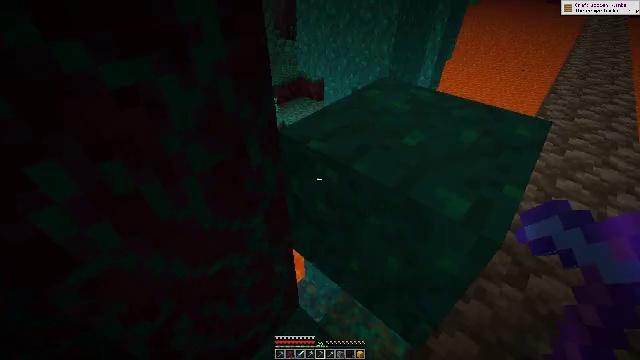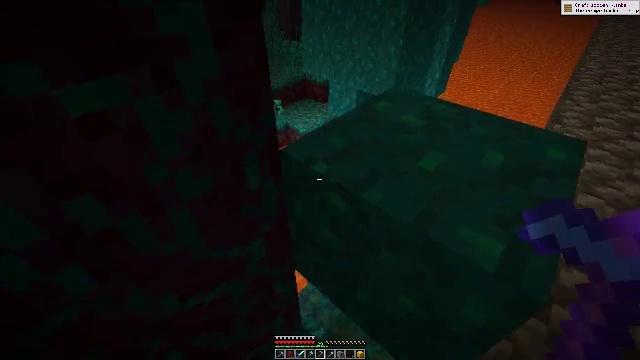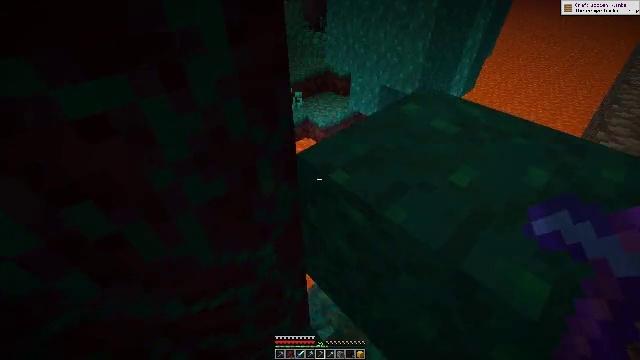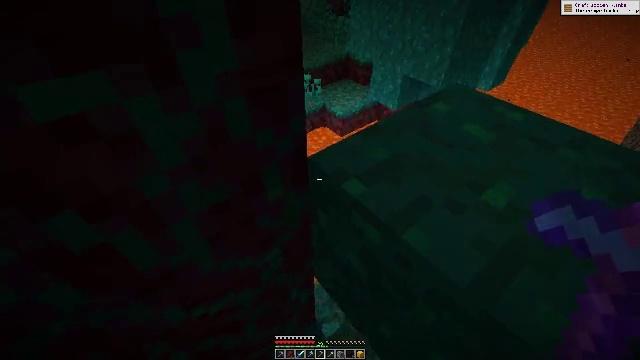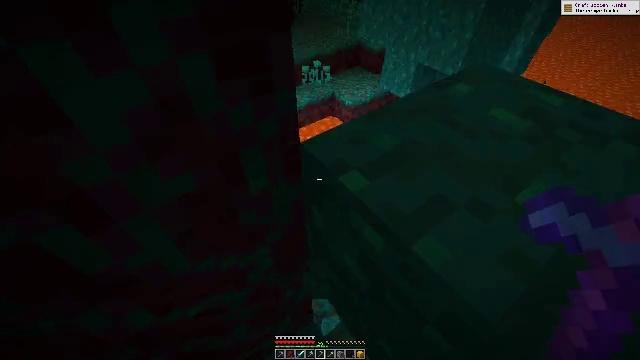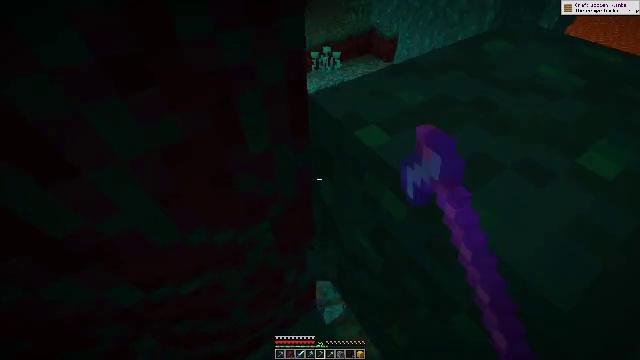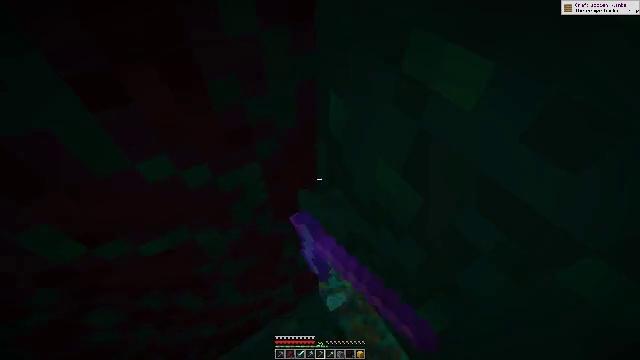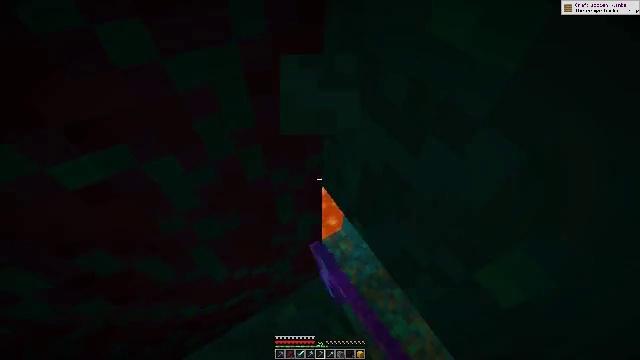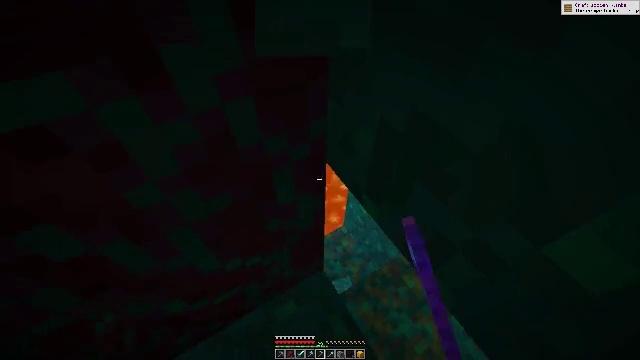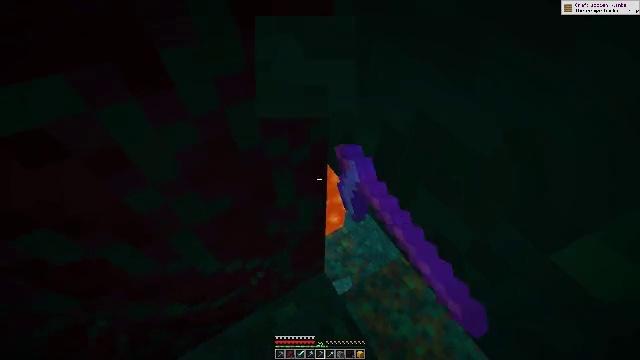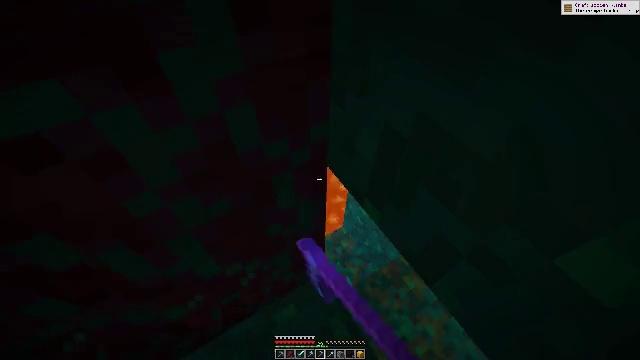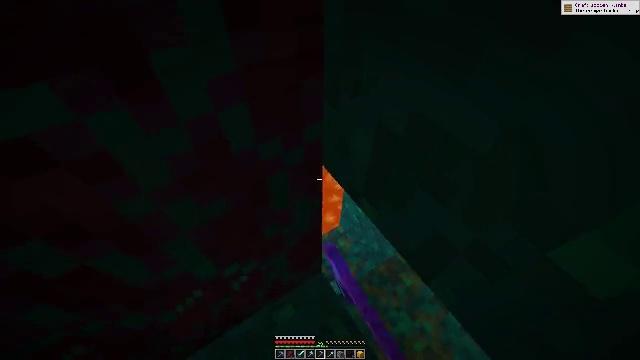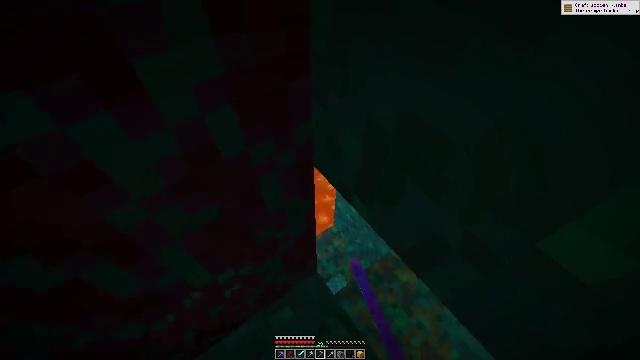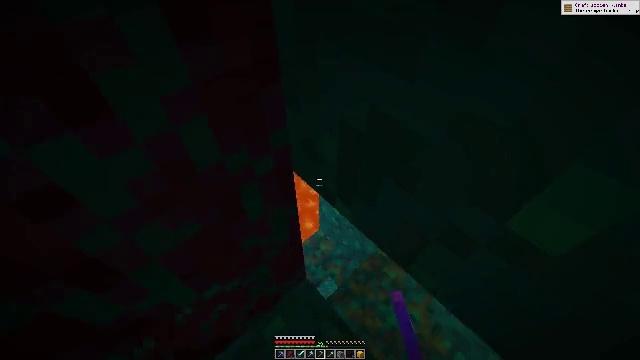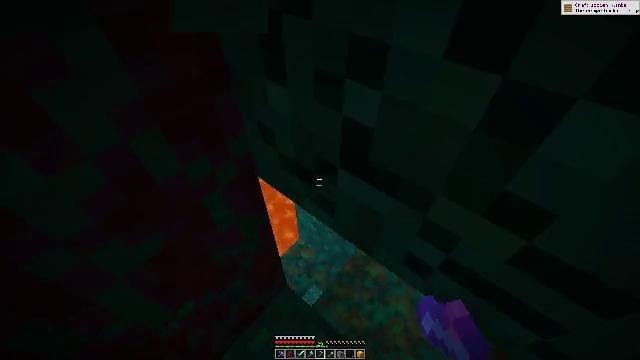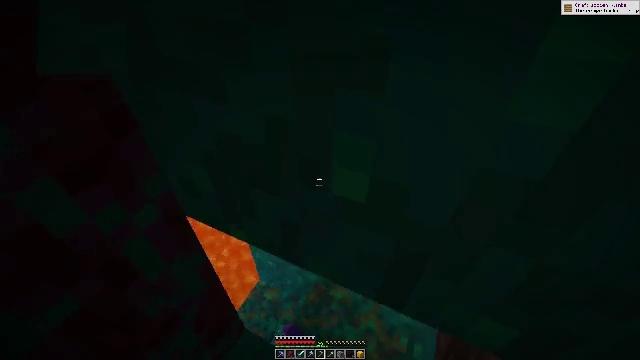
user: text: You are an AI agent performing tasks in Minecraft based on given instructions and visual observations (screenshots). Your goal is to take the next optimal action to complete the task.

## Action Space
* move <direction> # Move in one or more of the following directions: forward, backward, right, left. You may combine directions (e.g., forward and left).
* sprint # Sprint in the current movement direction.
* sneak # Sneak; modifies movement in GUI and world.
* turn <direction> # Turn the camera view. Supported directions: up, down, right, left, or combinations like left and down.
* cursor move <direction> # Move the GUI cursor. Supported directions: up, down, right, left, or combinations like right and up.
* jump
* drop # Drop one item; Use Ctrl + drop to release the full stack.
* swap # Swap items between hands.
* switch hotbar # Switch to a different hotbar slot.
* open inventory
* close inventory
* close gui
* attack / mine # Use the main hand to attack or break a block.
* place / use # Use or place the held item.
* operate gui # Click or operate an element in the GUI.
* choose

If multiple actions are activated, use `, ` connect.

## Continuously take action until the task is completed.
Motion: motion action
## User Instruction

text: Harvest the warped wart block in the Nether.
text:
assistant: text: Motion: move forward, turn left
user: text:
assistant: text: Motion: move forward, turn left and down
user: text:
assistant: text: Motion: move forward and move right, turn left and down
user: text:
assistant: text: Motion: move right, turn left and down, attack / mine
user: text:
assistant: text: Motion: move right, turn left and down, attack / mine
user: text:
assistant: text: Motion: turn left and down, attack / mine
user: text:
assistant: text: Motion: turn left and down, attack / mine
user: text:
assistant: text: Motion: attack / mine
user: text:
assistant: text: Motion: attack / mine
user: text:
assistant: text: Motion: attack / mine
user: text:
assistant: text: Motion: turn right, attack / mine
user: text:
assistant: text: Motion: turn right, attack / mine
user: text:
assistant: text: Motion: move right, turn right and up, attack / mine
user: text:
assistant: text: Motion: move right, turn right and up, attack / mine
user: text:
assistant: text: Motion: turn right and up
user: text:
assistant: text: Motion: turn right and up
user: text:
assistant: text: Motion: turn right and up
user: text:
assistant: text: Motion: attack / mine
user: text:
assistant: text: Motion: attack / mine
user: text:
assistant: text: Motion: attack / mine
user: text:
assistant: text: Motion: turn down, attack / mine
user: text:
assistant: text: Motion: attack / mine
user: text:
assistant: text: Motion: attack / mine
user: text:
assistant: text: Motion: attack / mine
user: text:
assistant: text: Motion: attack / mine
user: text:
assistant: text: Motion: attack / mine
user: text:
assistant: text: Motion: attack / mine
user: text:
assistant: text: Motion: attack / mine
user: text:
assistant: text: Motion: no_op
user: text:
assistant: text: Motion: no_op